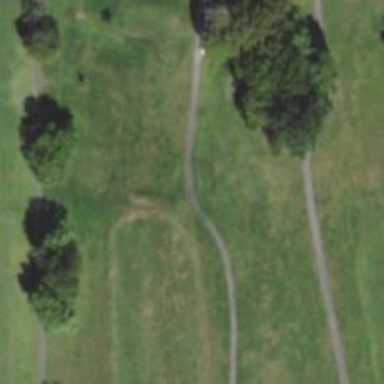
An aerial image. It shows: Service road used as golf cart path.